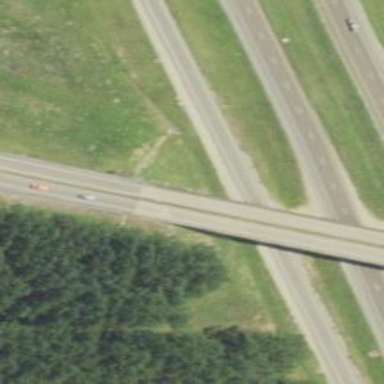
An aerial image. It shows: Viaduct bridge on motorway link.